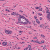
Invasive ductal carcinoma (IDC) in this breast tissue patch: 0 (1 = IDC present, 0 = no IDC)